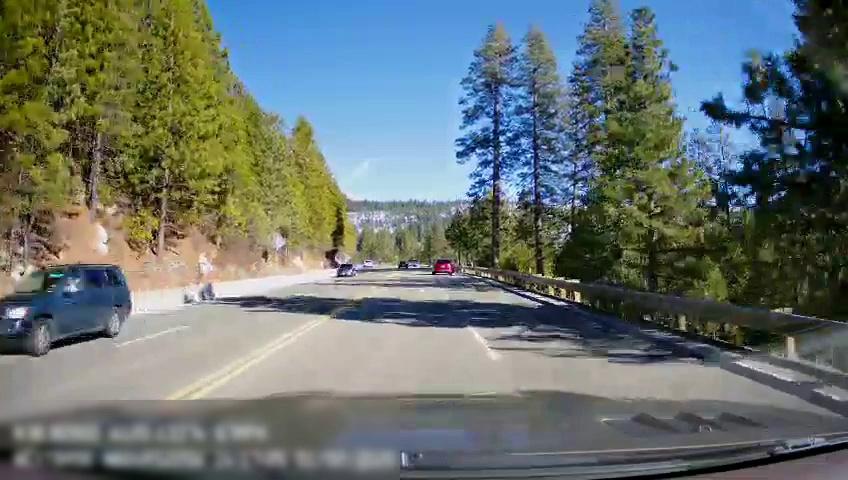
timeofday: Day
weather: Sunny
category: Drivable Space
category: Vehicles | SUV
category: Vehicles | Car
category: Vehicles | Car
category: Vehicles | SUV
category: Lanes | Opposite Lane
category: Lanes | Opposite Lane
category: Lanes | Opposite Lane
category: Lanes | Current Lane
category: Lanes | Current Lane